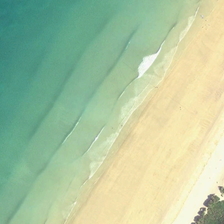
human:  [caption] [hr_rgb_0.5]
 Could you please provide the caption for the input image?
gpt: yellow beach is near a piece of green ocean .

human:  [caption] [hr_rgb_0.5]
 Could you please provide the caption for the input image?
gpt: yellow beach is near a piece of green ocean .

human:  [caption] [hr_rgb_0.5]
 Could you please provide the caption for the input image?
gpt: the dark blue sea is very beautiful .

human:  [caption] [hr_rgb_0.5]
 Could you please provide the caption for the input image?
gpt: a clear sea and a quiet beach .

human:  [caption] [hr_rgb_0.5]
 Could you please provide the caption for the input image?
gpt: a clear sea and a quiet beach .